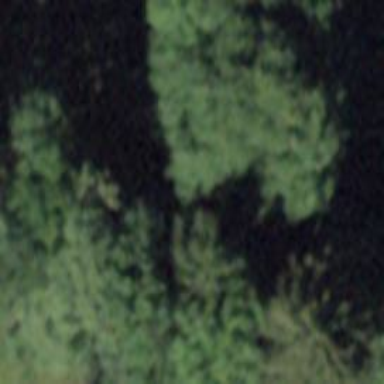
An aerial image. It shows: Row of trees in natural setting.